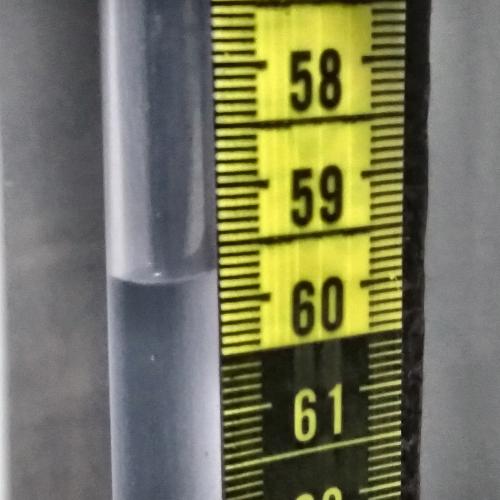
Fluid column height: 59.8 cm